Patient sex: F
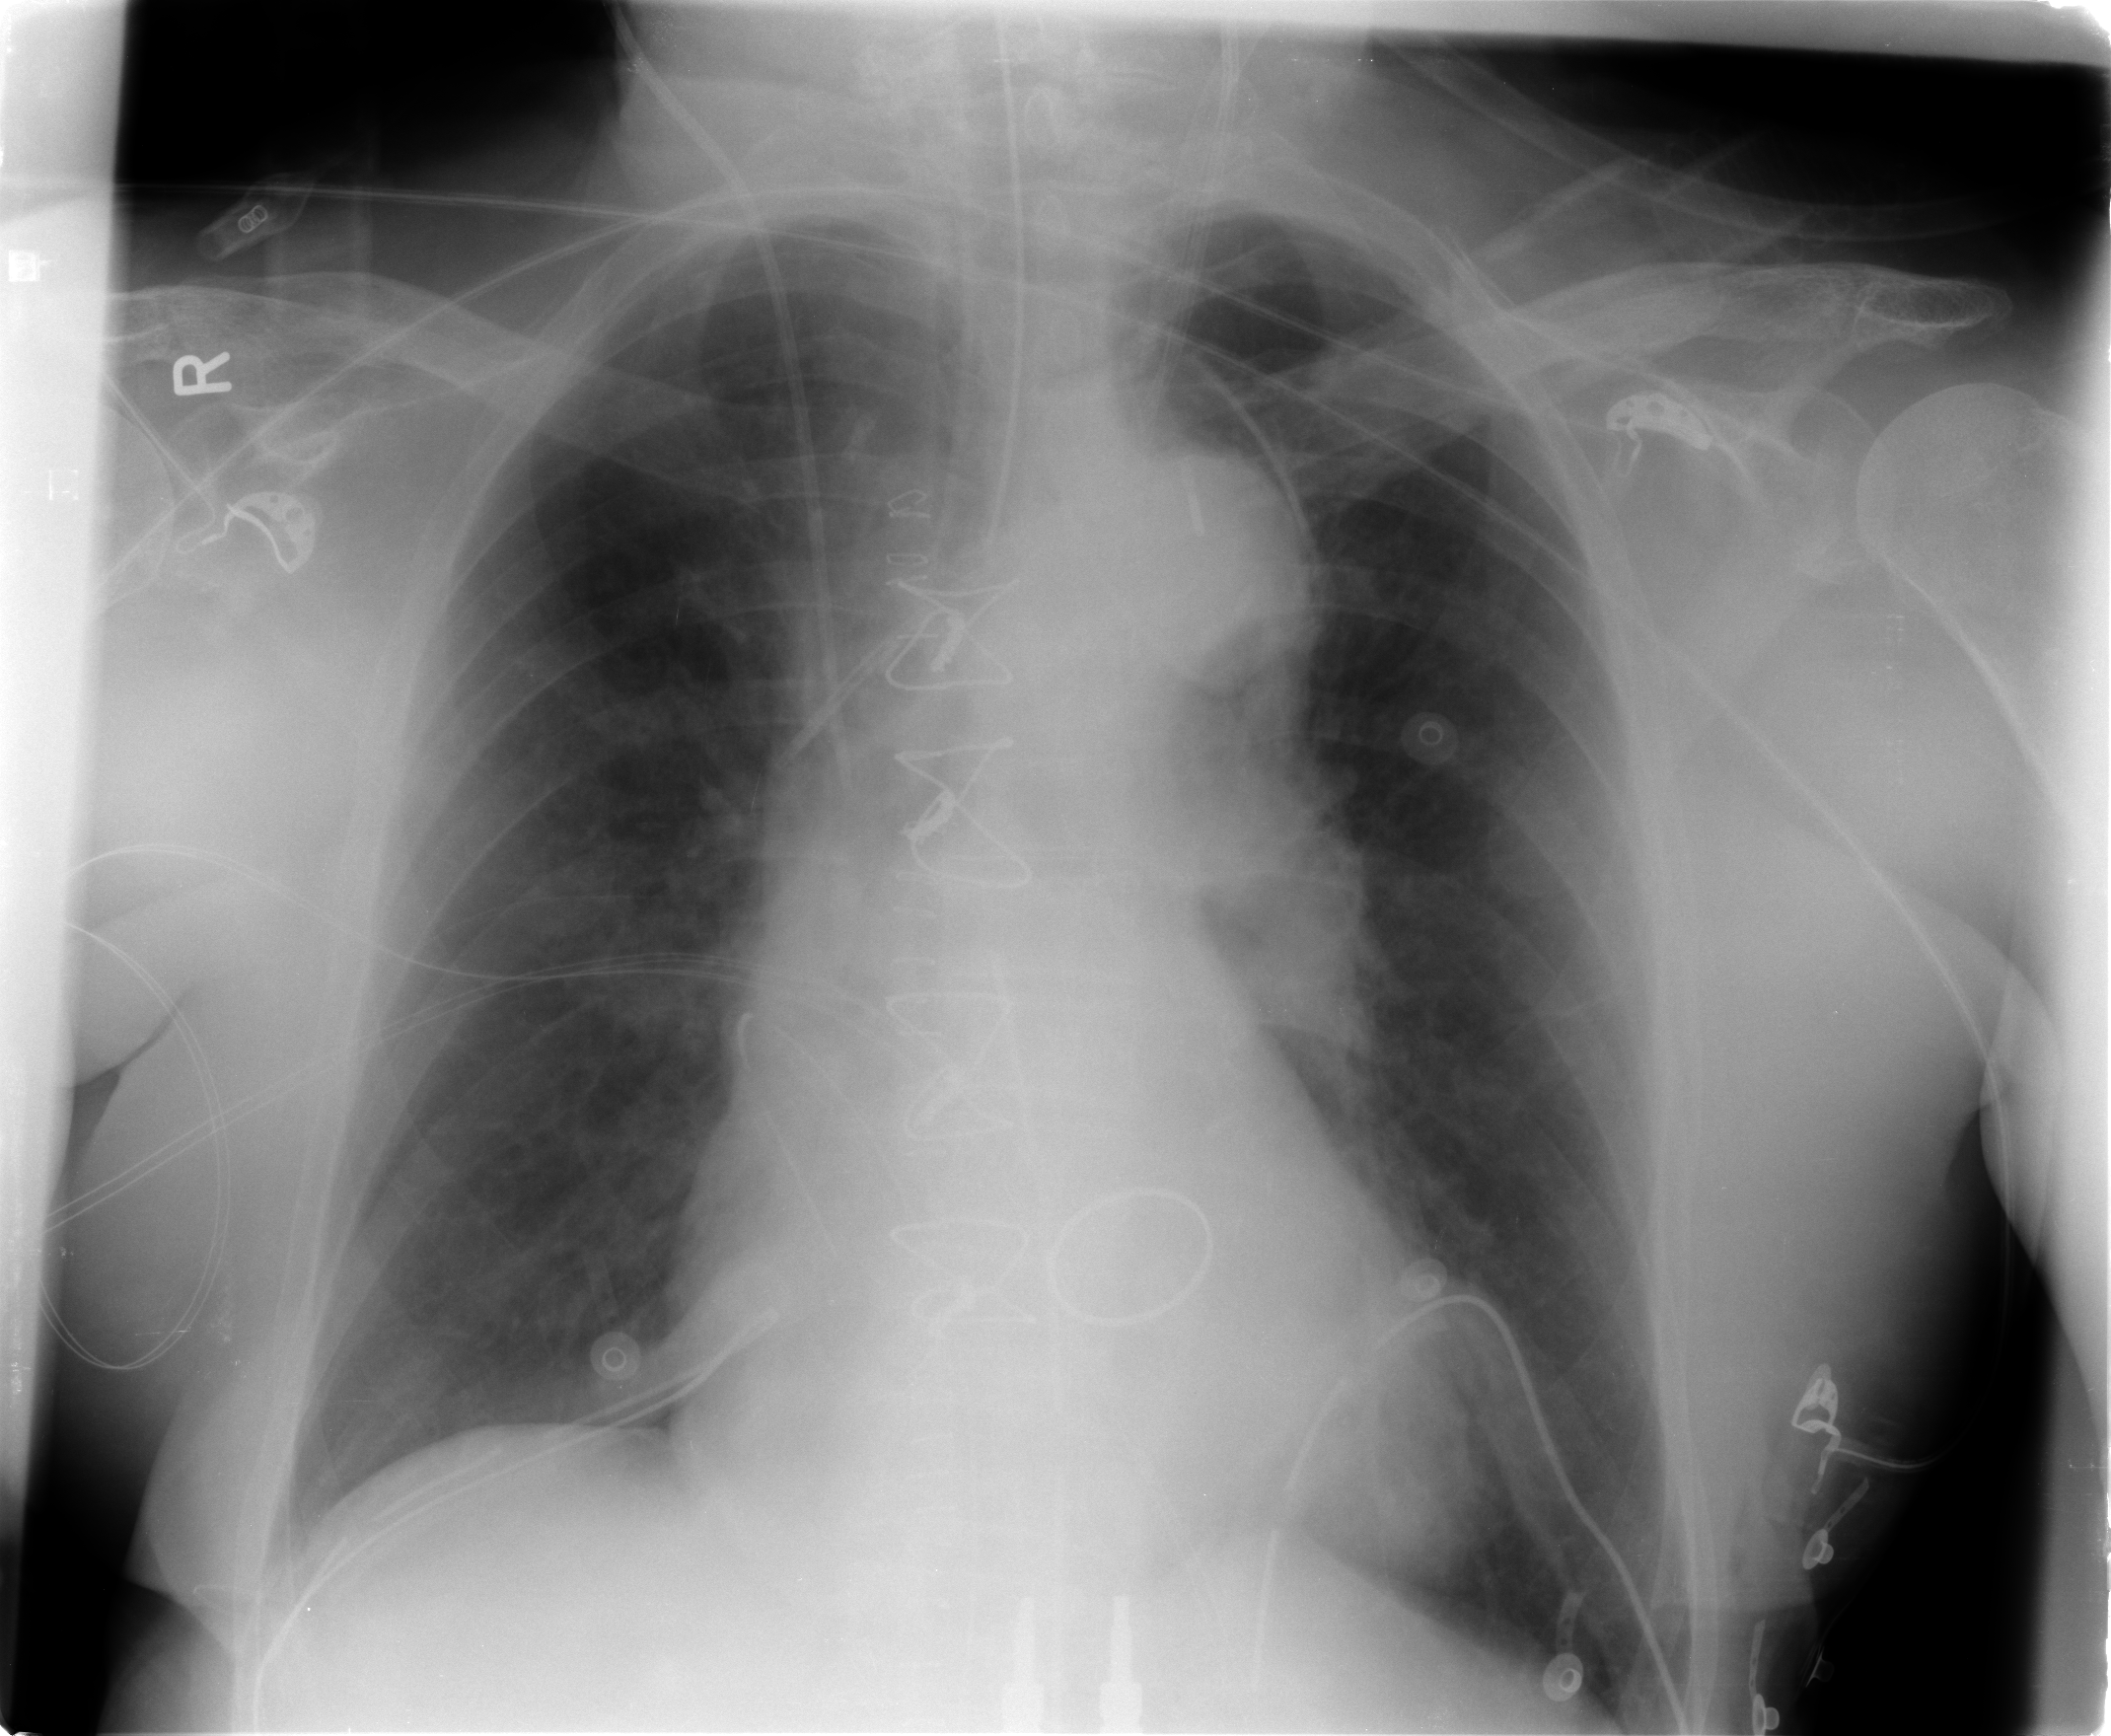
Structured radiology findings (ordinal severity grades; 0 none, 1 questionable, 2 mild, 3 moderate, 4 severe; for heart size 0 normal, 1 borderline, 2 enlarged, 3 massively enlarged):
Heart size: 0
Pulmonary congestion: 2
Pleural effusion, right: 0
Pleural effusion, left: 0
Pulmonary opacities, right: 0
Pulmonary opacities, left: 0
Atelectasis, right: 0
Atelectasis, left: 0